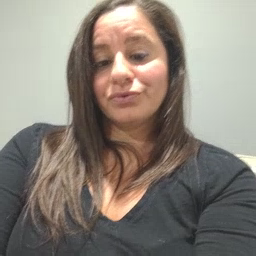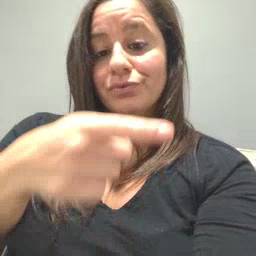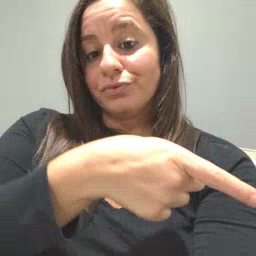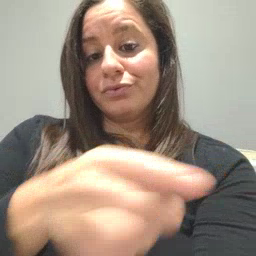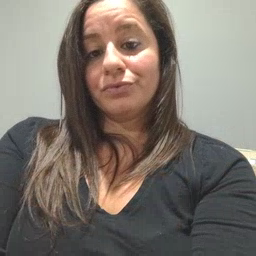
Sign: hesheit